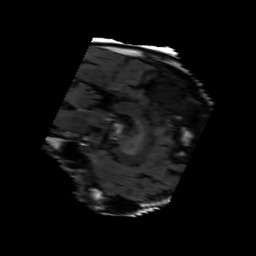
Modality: FLAIR
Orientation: sagittal
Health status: ill
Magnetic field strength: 3 T